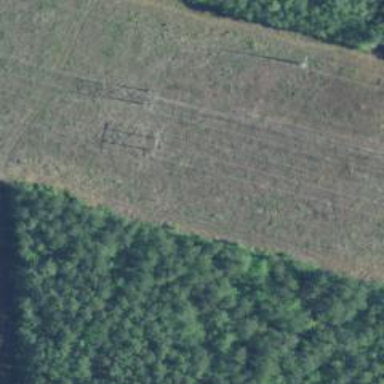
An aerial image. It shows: H-frame power tower with distinctive design.